The picture encodes a bearing's raw vibration samples as pixel intensities in a 2-D grid. What is the most likely bearing condition (normal, inner_race, outer_race, ball)?
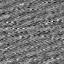
Answer: normal